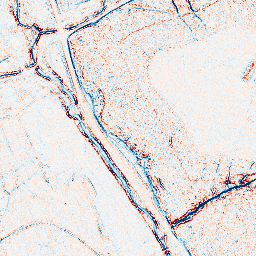
Category: edge_preserving
Decomposition family: bilateral
Decomposition parameters: d: 5
sigma_color: 75
sigma_space: 50
Upsampling method: regularized
Upsampling parameters: scale: 4
lambda_reg: 0.01
Upsampling scale: 4